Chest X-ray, PA view. Patient: 31 years old, sex F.
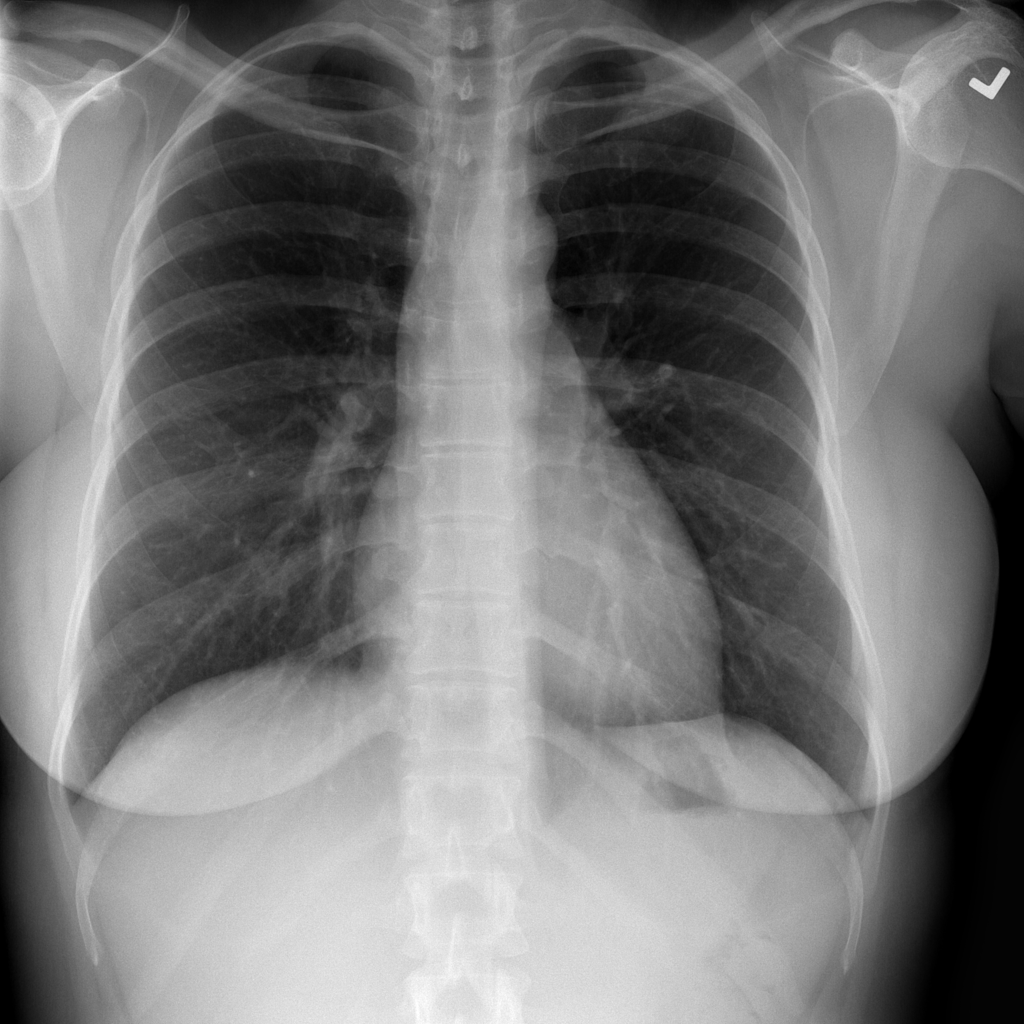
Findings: No Finding